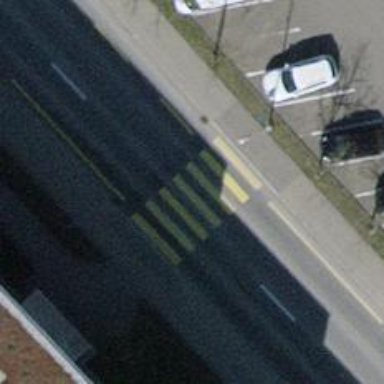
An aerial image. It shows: Uncontrolled zebra crossing on the road.